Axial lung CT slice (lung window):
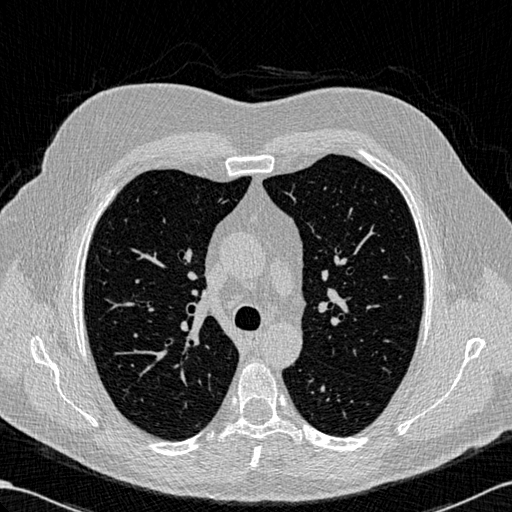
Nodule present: no